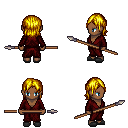
a pixel art fantasy rpg character, female body template, human, dark skin, red robe, gold greaves, blonde long bangs hairstyle, gray slippers, spear, four views (front, back, left, right), 2x2 character sprite sheet, small pixel art, hard edges, no anti-aliasing